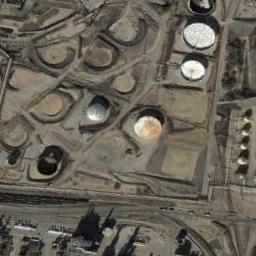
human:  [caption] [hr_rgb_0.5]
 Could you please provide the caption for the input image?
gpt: There are many storage tanks of different sizes .

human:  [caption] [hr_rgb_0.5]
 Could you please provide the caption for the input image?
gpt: Here are four black storage tanks of the same size .

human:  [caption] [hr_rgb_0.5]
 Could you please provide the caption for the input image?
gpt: There are many storage tanks on the bare land .

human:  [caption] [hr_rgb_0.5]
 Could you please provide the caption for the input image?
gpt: There are many different-sized storage tanks and many buildings in the factory, And there are large lawns in the factory .

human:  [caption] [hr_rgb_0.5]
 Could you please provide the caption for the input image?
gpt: There are several storage tanks of different sizes .